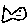
Label: fish